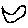
Label: bird